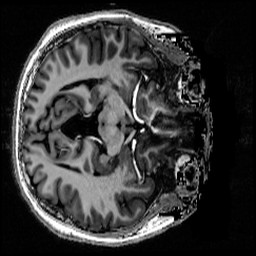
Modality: T1w
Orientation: axial
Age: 27
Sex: female